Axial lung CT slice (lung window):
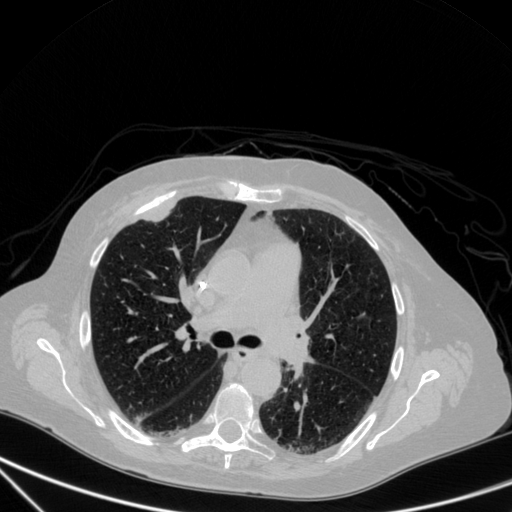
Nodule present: yes
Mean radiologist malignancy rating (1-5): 4